Field crop: tomato
Growth stage: 1
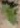
Species: solanum